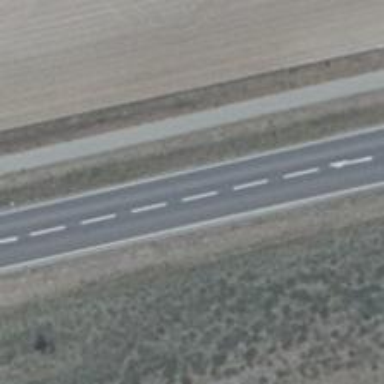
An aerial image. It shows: Asphalt road classified as primary highway.